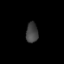
Tissue: lung
Cell type: Epithelial cells
Senescence score: 0.1997
Nuclear area (px): 235
Mean DAPI intensity: 66.349